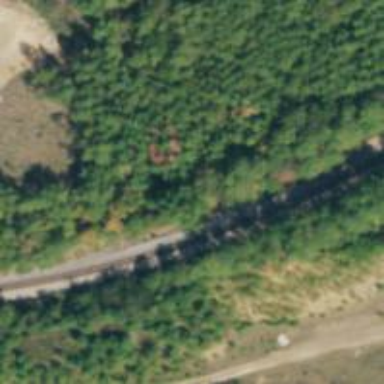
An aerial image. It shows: Railway track.